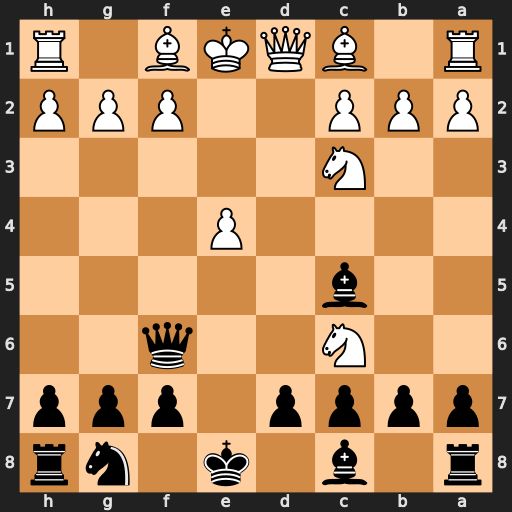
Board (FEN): r1b1k1nr/pppp1ppp/2N2q2/2b5/4P3/2N5/PPP2PPP/R1BQKB1R
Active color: b
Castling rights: KQkq
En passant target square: -
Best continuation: Qxf2#